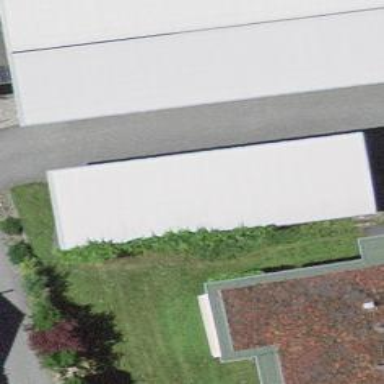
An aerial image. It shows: View of roof of building.